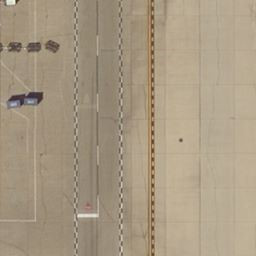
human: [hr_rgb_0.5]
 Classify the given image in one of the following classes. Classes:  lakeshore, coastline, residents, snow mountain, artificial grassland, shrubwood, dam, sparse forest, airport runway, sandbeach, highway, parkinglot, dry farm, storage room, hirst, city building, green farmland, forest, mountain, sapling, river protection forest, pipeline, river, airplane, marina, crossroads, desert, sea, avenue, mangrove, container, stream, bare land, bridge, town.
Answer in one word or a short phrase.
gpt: airport runway